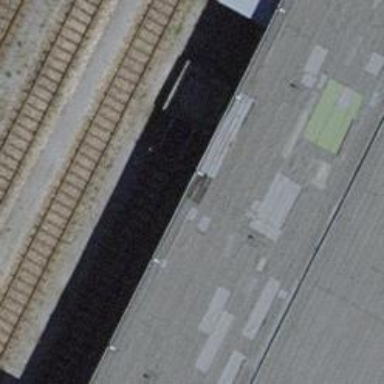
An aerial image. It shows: Railway buffer stop.